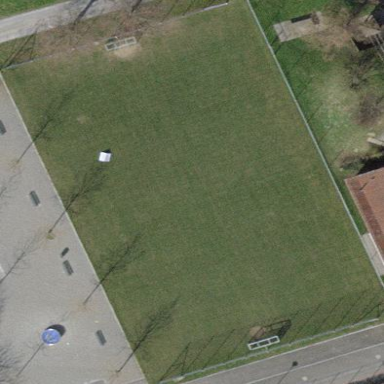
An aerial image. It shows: Grass pitch used for soccer.